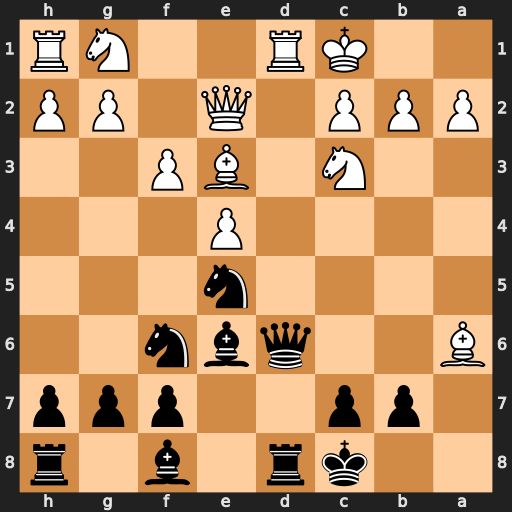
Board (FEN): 2kr1b1r/1pp2ppp/B2qbn2/4n3/4P3/2N1BP2/PPP1Q1PP/2KR2NR
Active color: b
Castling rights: -
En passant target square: -
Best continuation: Qxa6 Rxd8+ Kxd8 Qxa6 bxa6